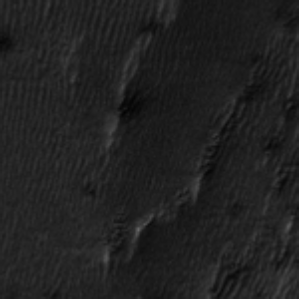
Label: frost